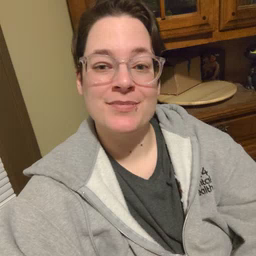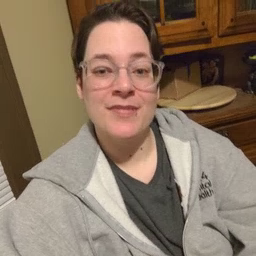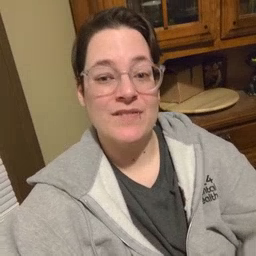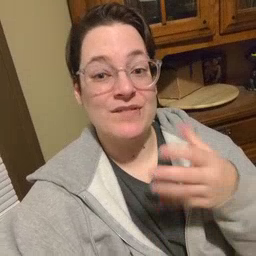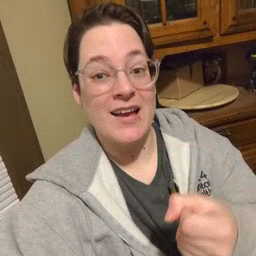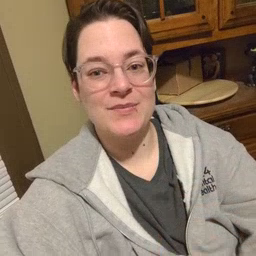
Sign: fast